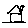
Label: house